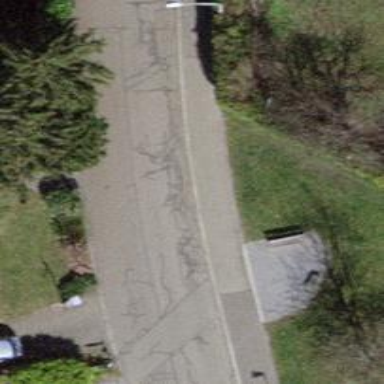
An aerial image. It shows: Residential road with asphalt surface and sidewalk on the left side.